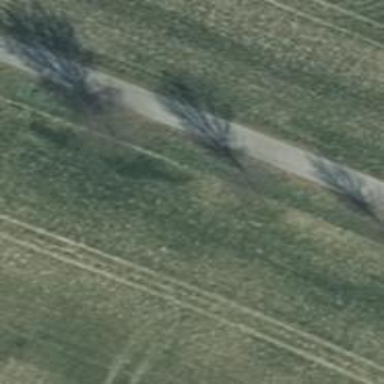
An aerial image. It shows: Avenue lined with trees.